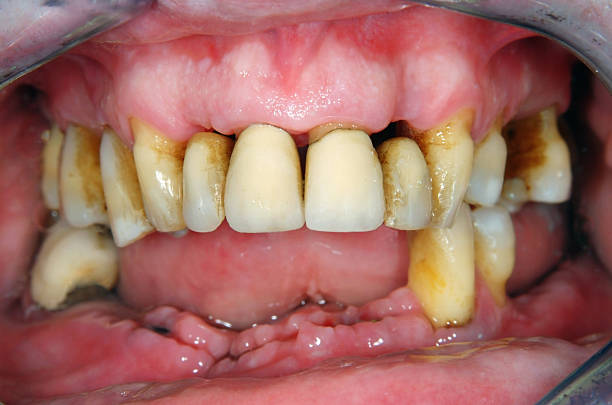
Condition: Calculus